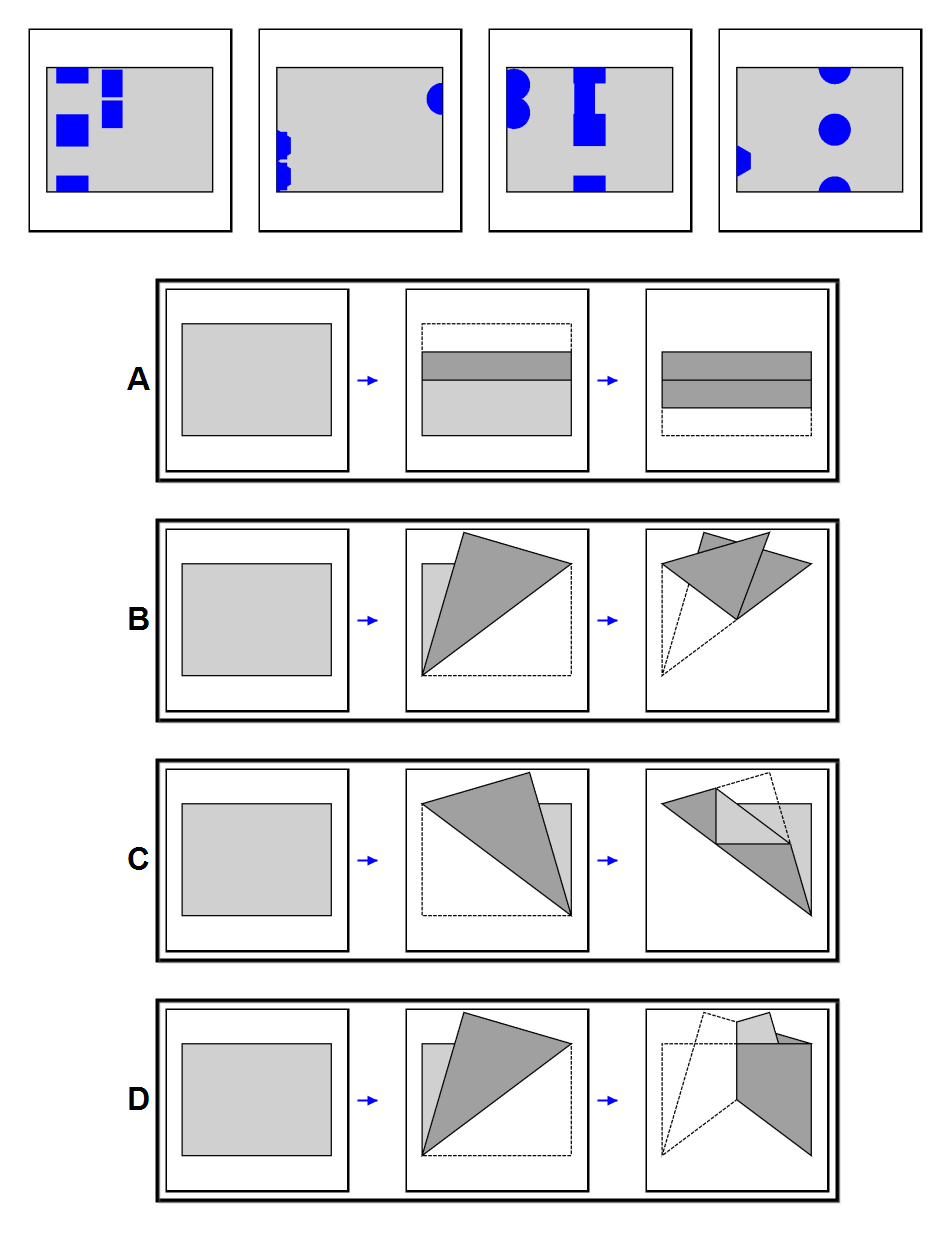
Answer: A